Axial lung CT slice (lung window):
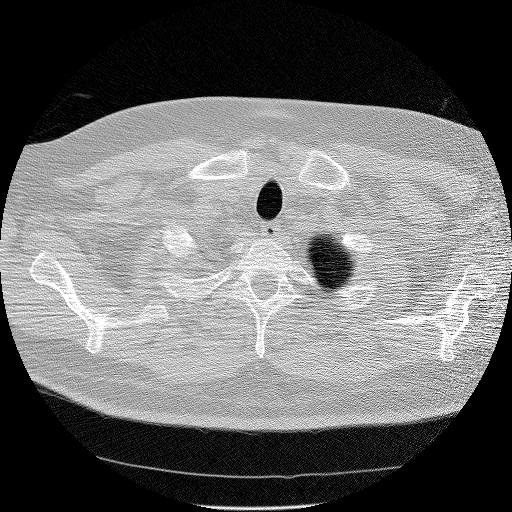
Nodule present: no